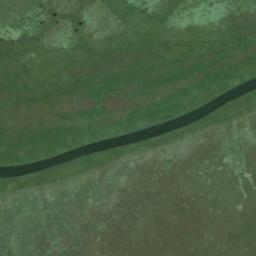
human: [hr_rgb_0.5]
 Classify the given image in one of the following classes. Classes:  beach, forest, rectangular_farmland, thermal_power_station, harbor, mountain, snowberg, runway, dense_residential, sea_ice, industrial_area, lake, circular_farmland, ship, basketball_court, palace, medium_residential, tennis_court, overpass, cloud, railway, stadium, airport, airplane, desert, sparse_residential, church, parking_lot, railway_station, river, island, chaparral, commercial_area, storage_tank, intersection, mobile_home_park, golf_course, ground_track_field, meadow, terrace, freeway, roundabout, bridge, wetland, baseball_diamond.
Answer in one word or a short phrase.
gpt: river